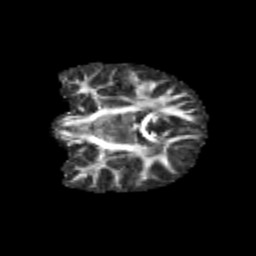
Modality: FA
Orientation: coronal
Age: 11
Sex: female
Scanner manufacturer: siemens
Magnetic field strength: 3 T
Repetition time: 3.8 s
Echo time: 0.07 s